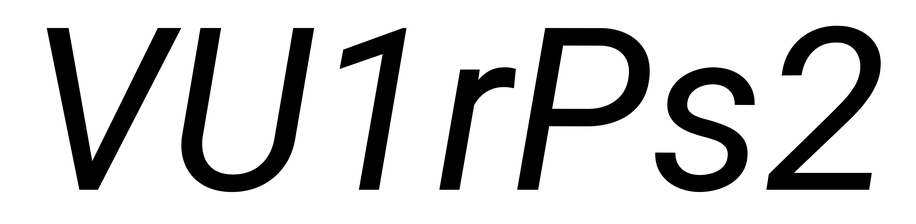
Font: Roboto-Italic_Italic